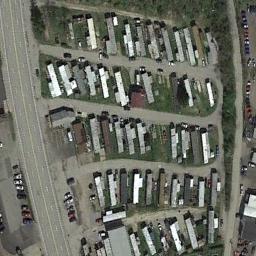
Label: residential